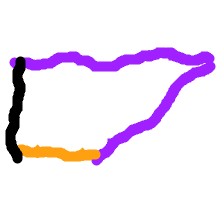
Shape: trapezoid